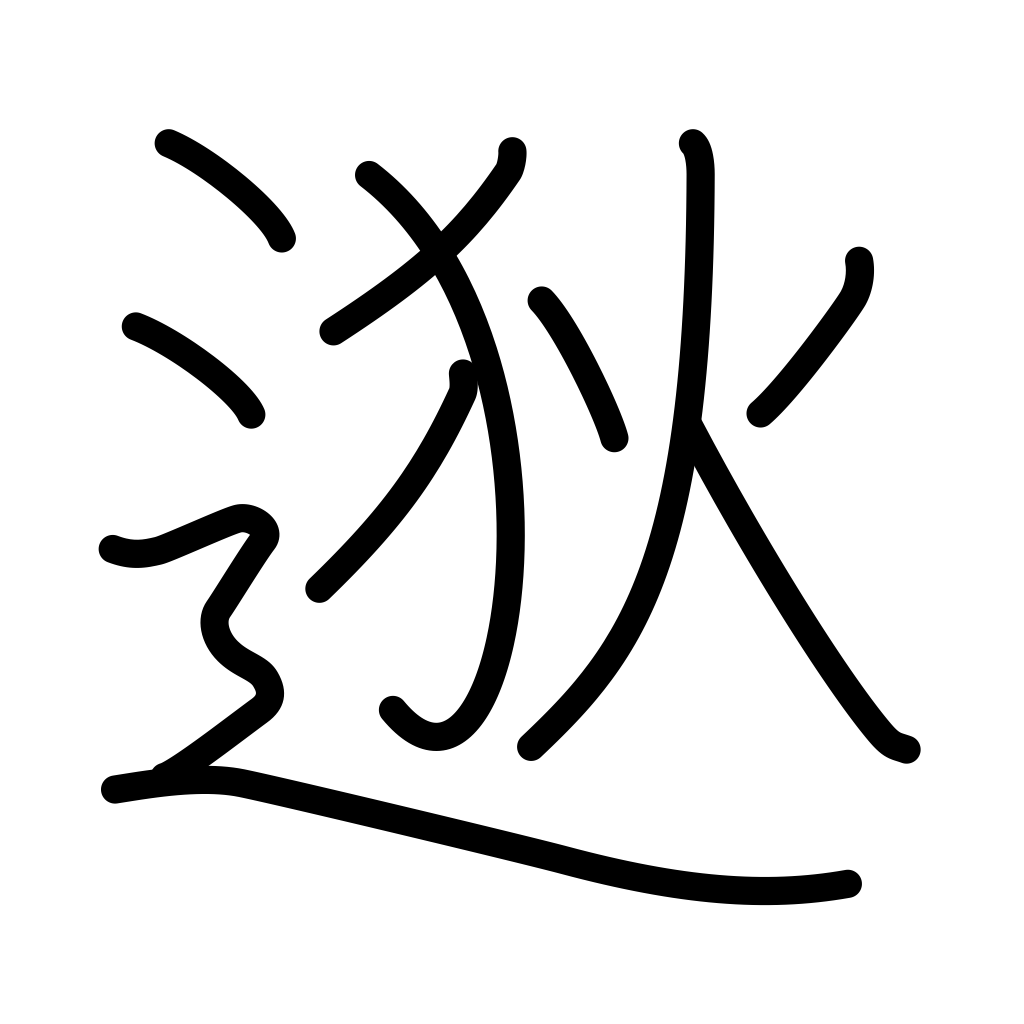
Meaning: far